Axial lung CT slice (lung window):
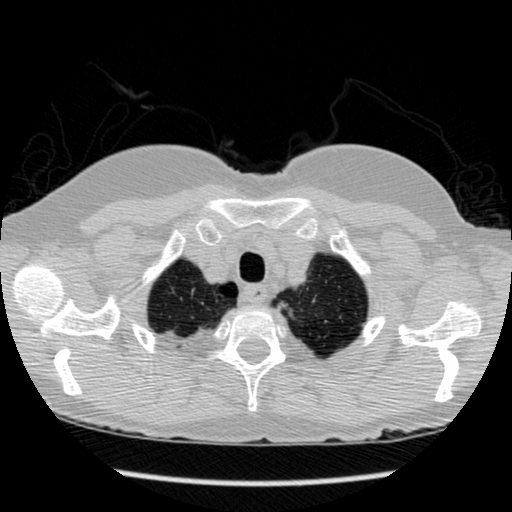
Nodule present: no